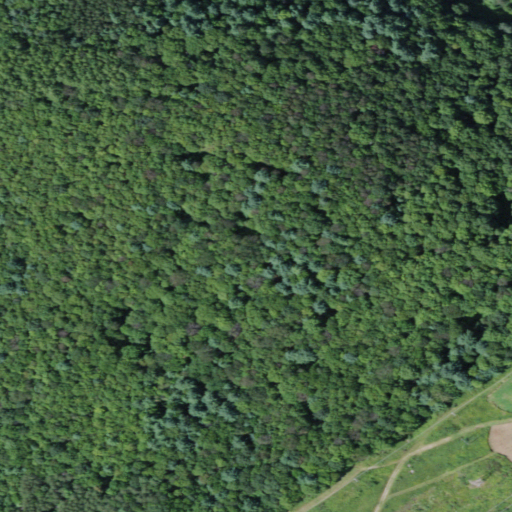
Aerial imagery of mountain in New York named Camels Hump containing deciduous forest, mixed forest, evergreen forest, pasture, and shrub